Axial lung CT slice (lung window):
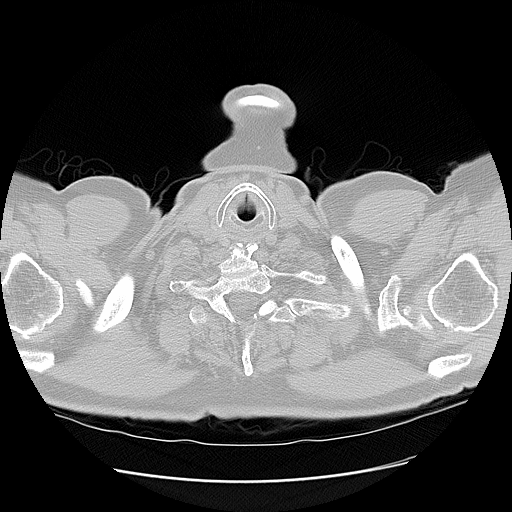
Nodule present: no